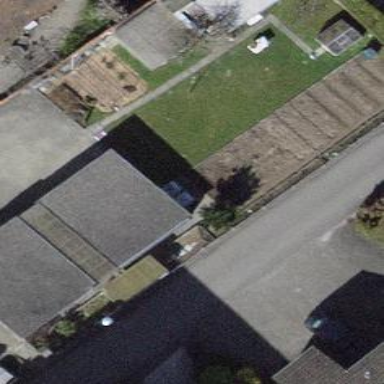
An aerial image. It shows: Garage.